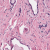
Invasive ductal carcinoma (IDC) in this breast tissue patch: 0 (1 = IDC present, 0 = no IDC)